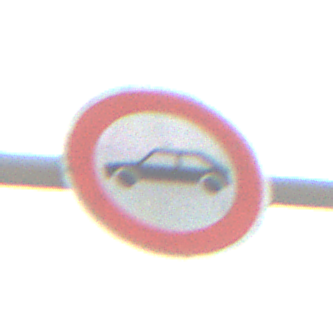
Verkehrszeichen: VerbotPersonenkraftwagen
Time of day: Midday
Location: Outdoor (Suburban)
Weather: PartlyCloudy
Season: Summer
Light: Natural